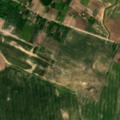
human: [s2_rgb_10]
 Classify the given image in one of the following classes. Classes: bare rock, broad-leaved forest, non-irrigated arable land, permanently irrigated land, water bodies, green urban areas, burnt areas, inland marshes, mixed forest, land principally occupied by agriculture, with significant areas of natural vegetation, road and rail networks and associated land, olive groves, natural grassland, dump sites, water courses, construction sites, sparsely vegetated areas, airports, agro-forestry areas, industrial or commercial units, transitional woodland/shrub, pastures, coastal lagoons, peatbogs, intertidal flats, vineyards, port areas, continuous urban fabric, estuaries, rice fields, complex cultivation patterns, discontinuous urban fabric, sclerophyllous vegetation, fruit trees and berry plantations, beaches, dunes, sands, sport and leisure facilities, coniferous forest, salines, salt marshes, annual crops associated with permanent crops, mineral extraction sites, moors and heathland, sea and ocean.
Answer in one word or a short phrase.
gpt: discontinuous urban fabric, non-irrigated arable land, complex cultivation patterns